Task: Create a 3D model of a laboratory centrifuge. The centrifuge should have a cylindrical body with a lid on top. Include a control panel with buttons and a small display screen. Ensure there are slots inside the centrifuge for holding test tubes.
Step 128:
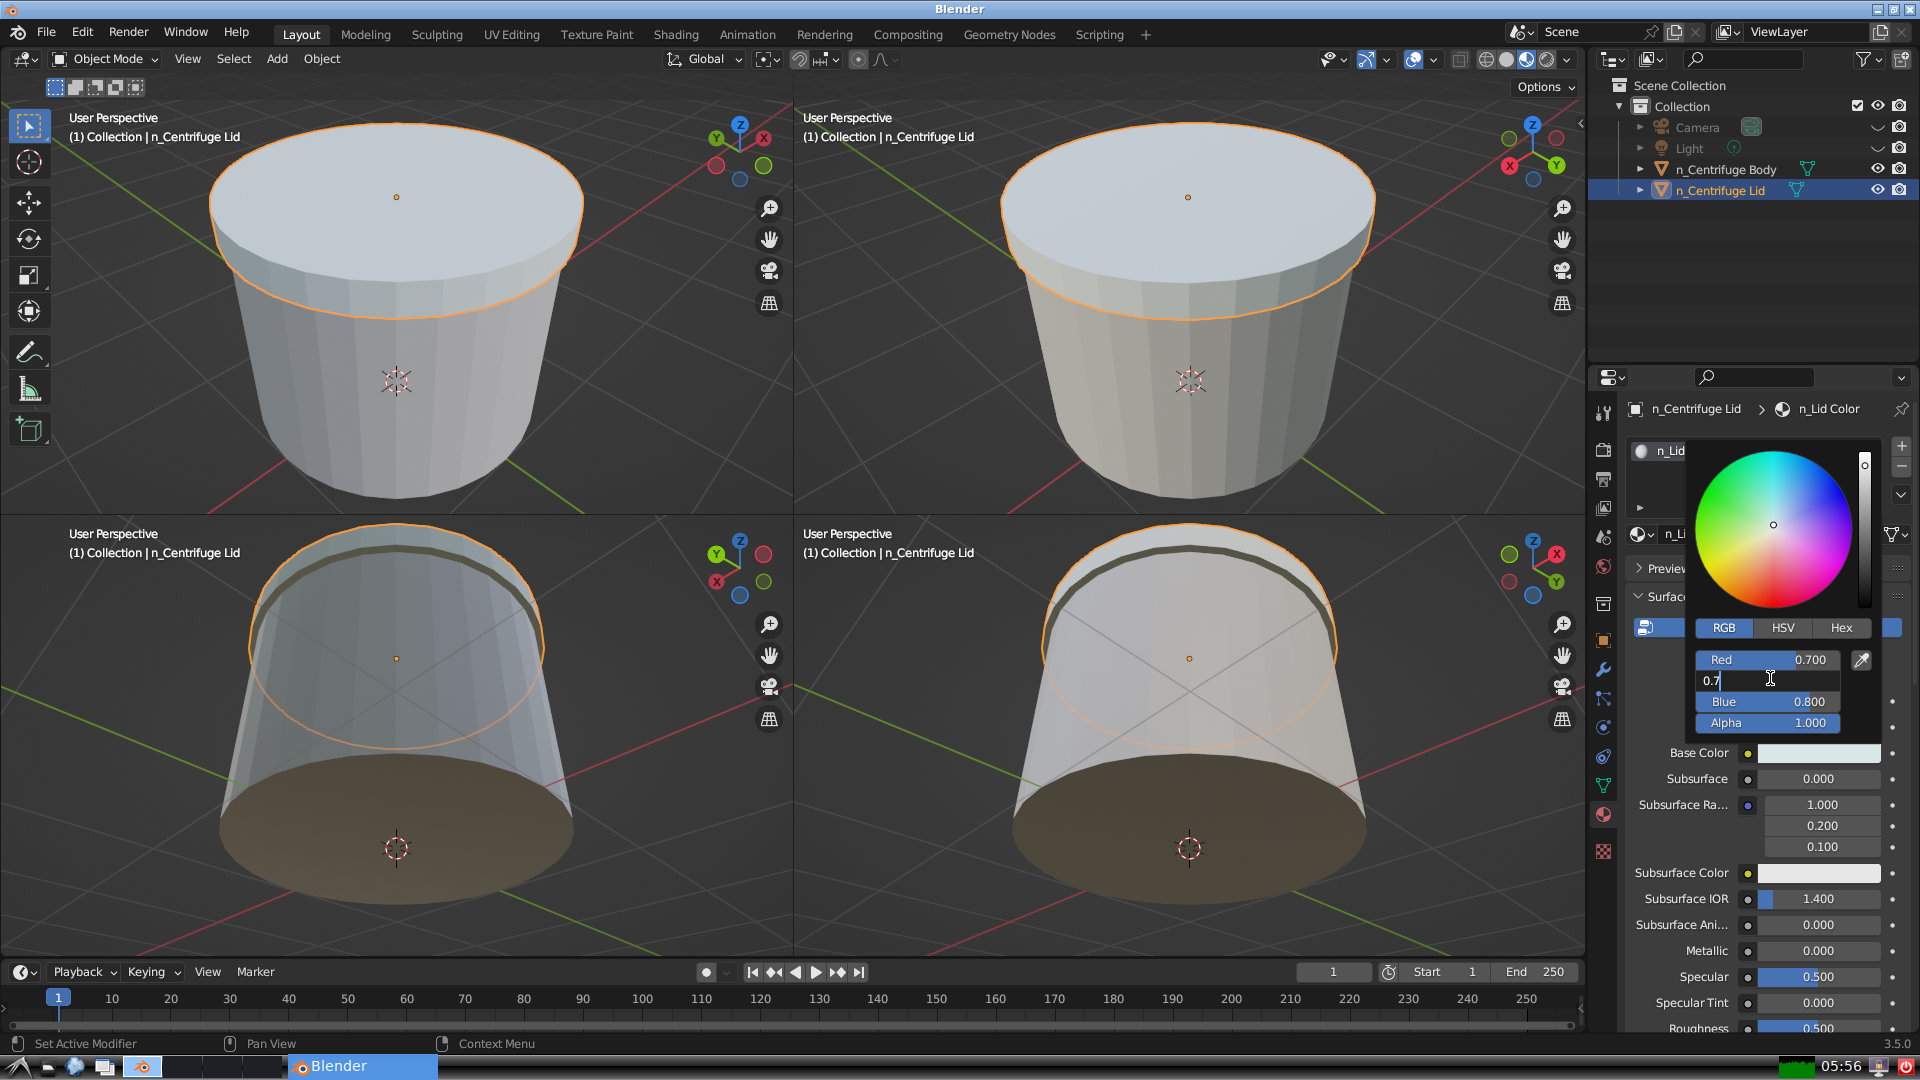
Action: {"key_press": ['Return']}